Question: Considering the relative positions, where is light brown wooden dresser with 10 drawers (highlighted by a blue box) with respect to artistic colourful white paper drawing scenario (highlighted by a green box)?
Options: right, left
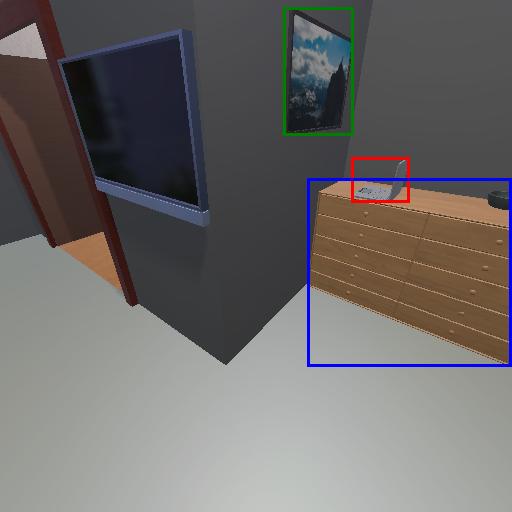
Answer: right